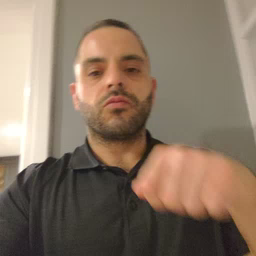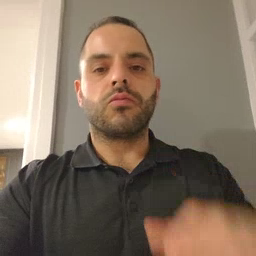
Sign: dad